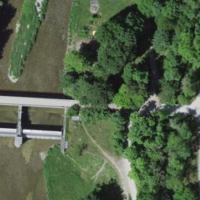
EUNIS habitat code: 40
Species observed at this site:
Corvus corone
Cyanistes caeruleus
Fagus sylvatica
Anas platyrhynchos
Sturnus vulgaris
Troglodytes troglodytes
Dendrocopos major
Marpissa muscosa
Passer domesticus
Fringilla coelebs
Passer montanus
Turdus merula
Phalacrocorax carbo
Gallinula chloropus
Parus major
Erithacus rubecula
Mergus merganser
Himacerus apterus
Turdus pilaris
Cinclus cinclus
Columba livia
Motacilla alba